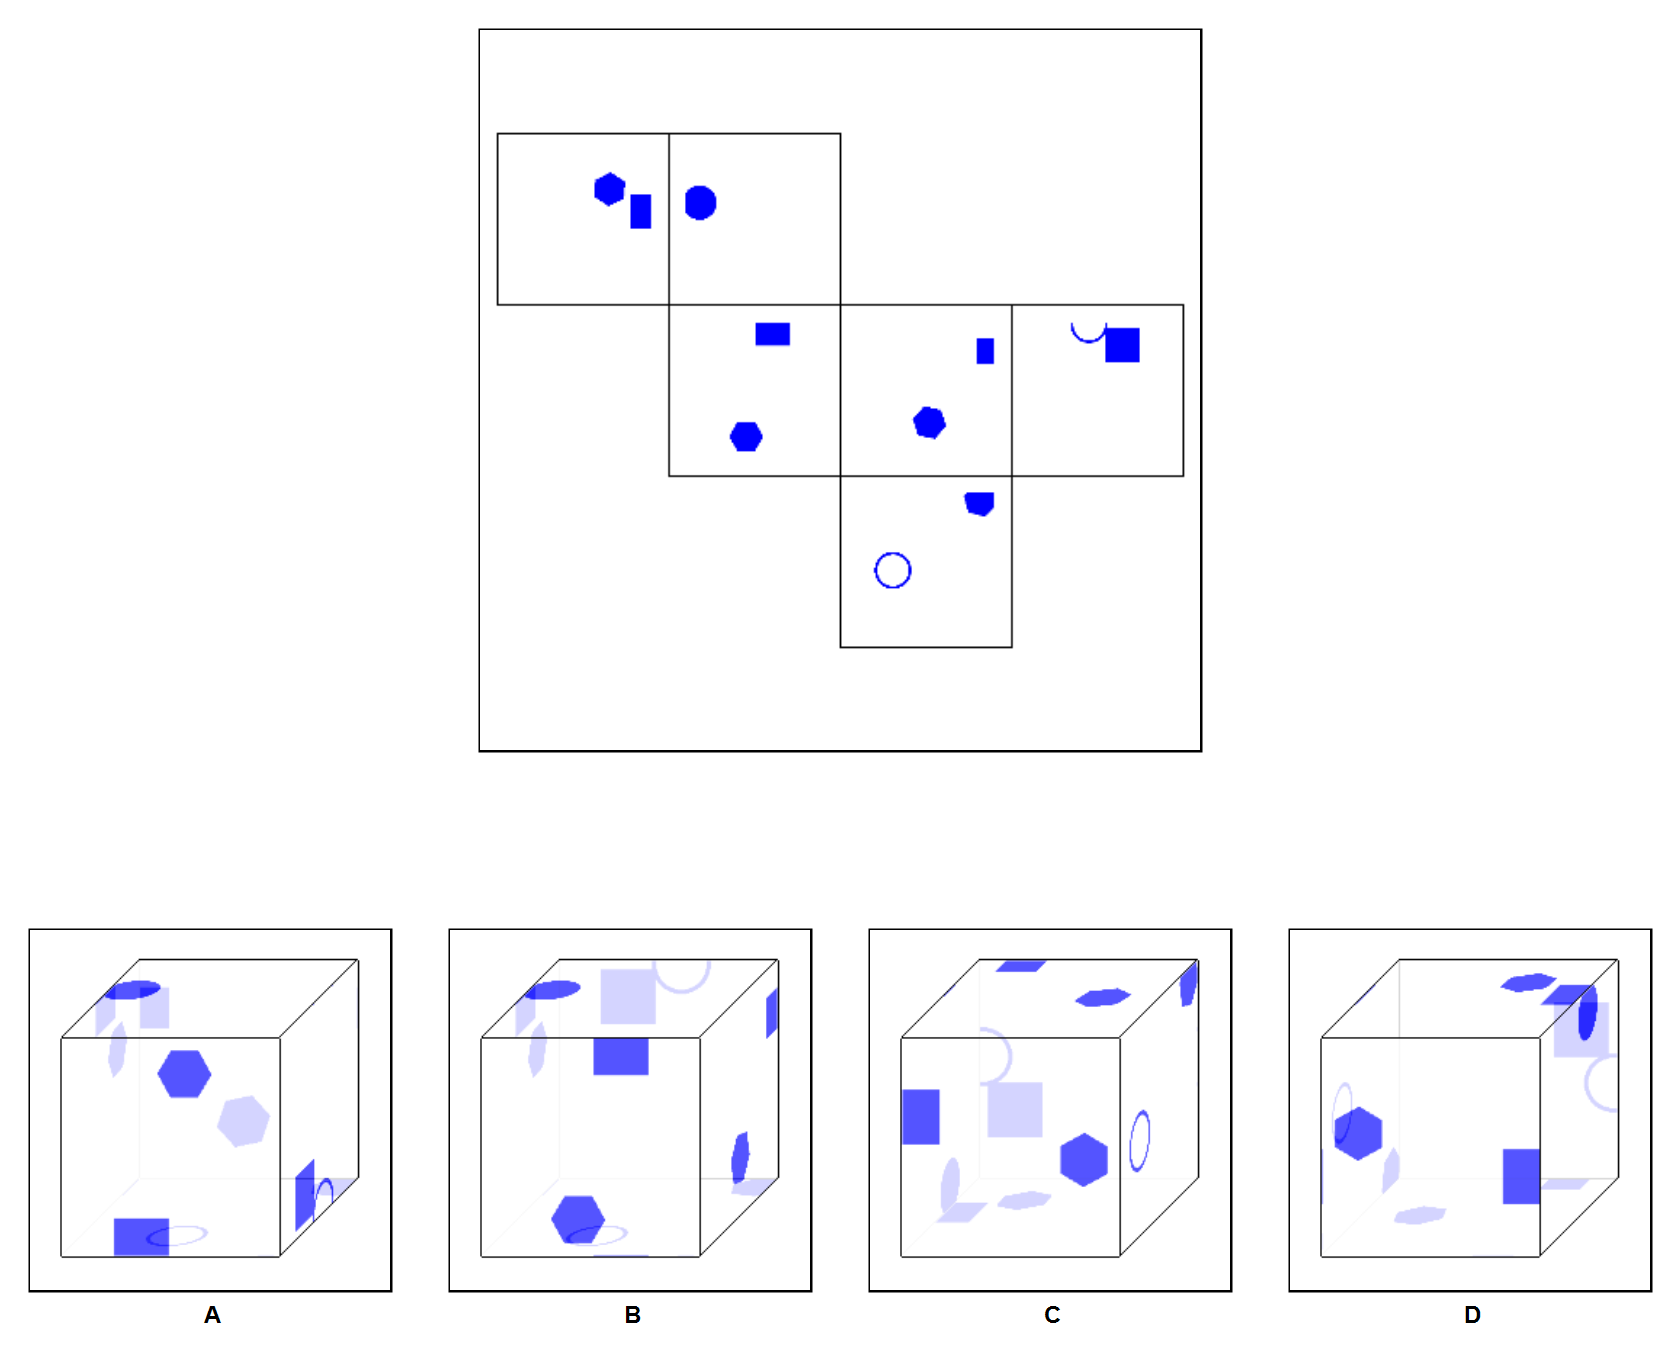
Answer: A